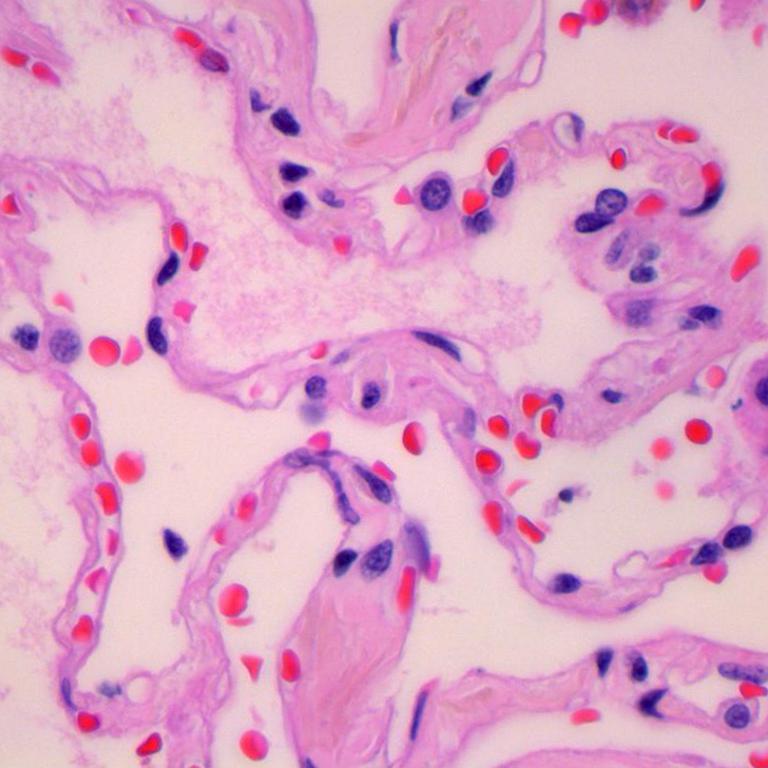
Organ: lung
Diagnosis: benign